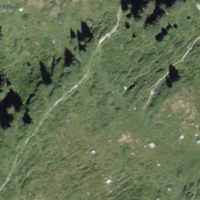
EUNIS habitat code: 32
Species observed at this site:
Juniperus communis